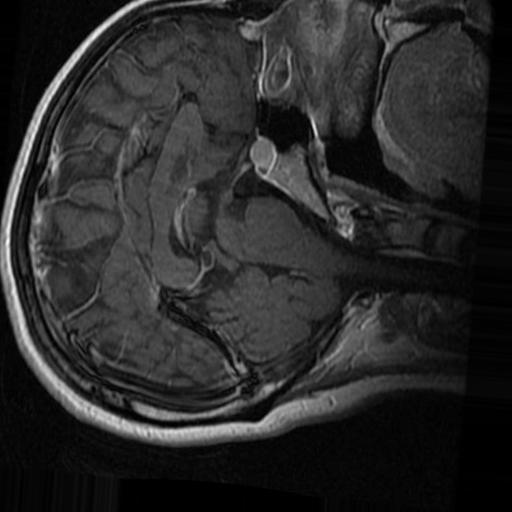
Label: brain_tumor